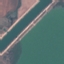
Land use / land cover class: River